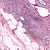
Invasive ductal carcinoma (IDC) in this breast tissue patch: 0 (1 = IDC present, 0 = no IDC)